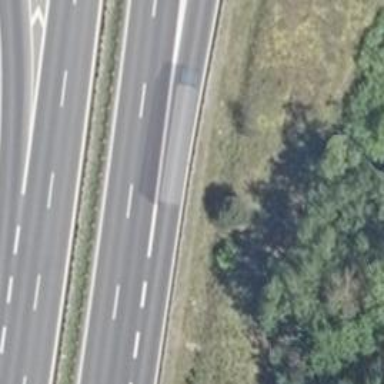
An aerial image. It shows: Motorway junction.